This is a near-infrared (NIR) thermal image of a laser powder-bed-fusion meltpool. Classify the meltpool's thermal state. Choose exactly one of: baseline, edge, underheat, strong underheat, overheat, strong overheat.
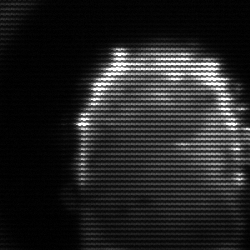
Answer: baseline